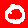
Digit: 0